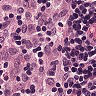
Metastatic tissue present: no